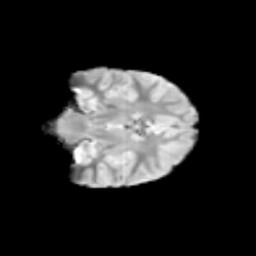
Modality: T2w
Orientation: coronal
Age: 9
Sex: female
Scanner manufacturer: siemens
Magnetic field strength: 3 T
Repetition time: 3.8 s
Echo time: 0.07 s